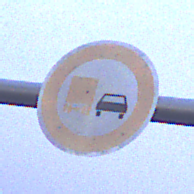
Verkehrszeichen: UeberholverbotKraftfahrzeuge
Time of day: SunriseSunset
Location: Outdoor (Urban)
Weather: Overcast
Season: NotSpecified
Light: Natural